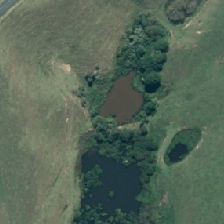
Land cover: lake_pond